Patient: sex M, age 81
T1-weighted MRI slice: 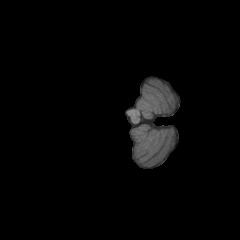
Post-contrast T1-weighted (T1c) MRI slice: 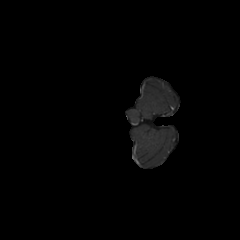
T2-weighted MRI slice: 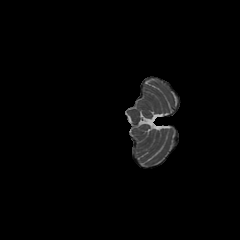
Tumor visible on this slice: no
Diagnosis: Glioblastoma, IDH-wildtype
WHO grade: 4